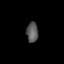
Tissue: prostate
Cell type: T cells
Senescence score: 0.2973
Nuclear area (px): 226
Mean DAPI intensity: 90.004